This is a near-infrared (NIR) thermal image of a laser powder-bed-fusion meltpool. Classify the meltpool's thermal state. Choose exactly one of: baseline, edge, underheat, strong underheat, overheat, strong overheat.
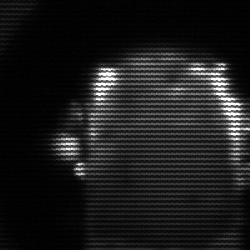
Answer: baseline